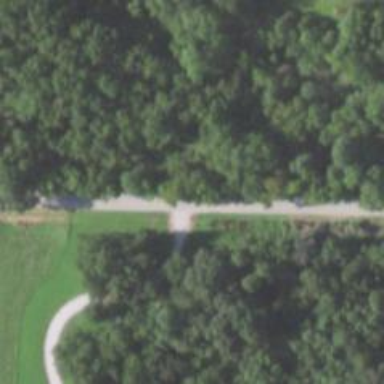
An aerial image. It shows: Unclassified road.